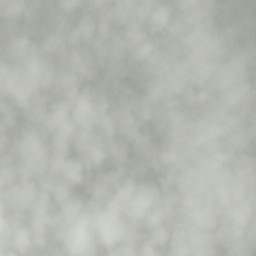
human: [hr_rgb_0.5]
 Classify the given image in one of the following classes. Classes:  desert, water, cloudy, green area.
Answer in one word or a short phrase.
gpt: cloudy